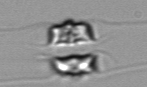
Label: Chaetoceros_didymus